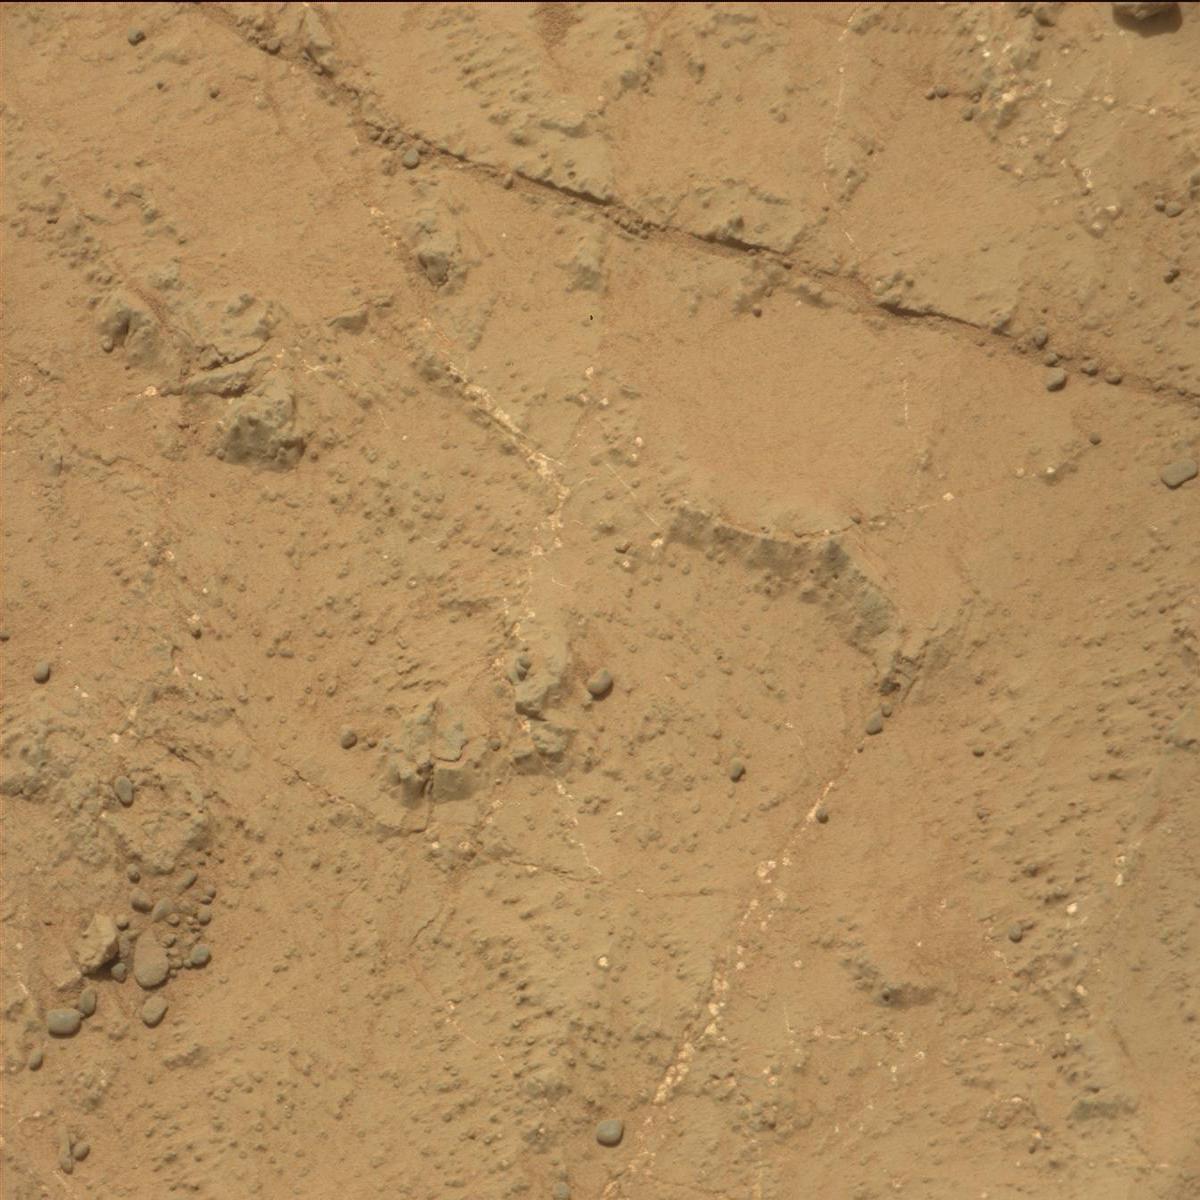
Terrain classes present: Bedrock, Rock